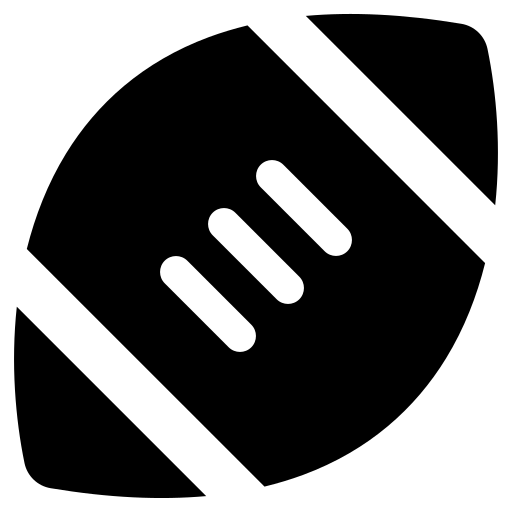
Tags: icon, FontAwesome, fa-icon, solid, football